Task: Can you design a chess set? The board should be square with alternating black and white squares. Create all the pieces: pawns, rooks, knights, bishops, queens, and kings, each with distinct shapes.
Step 4733:
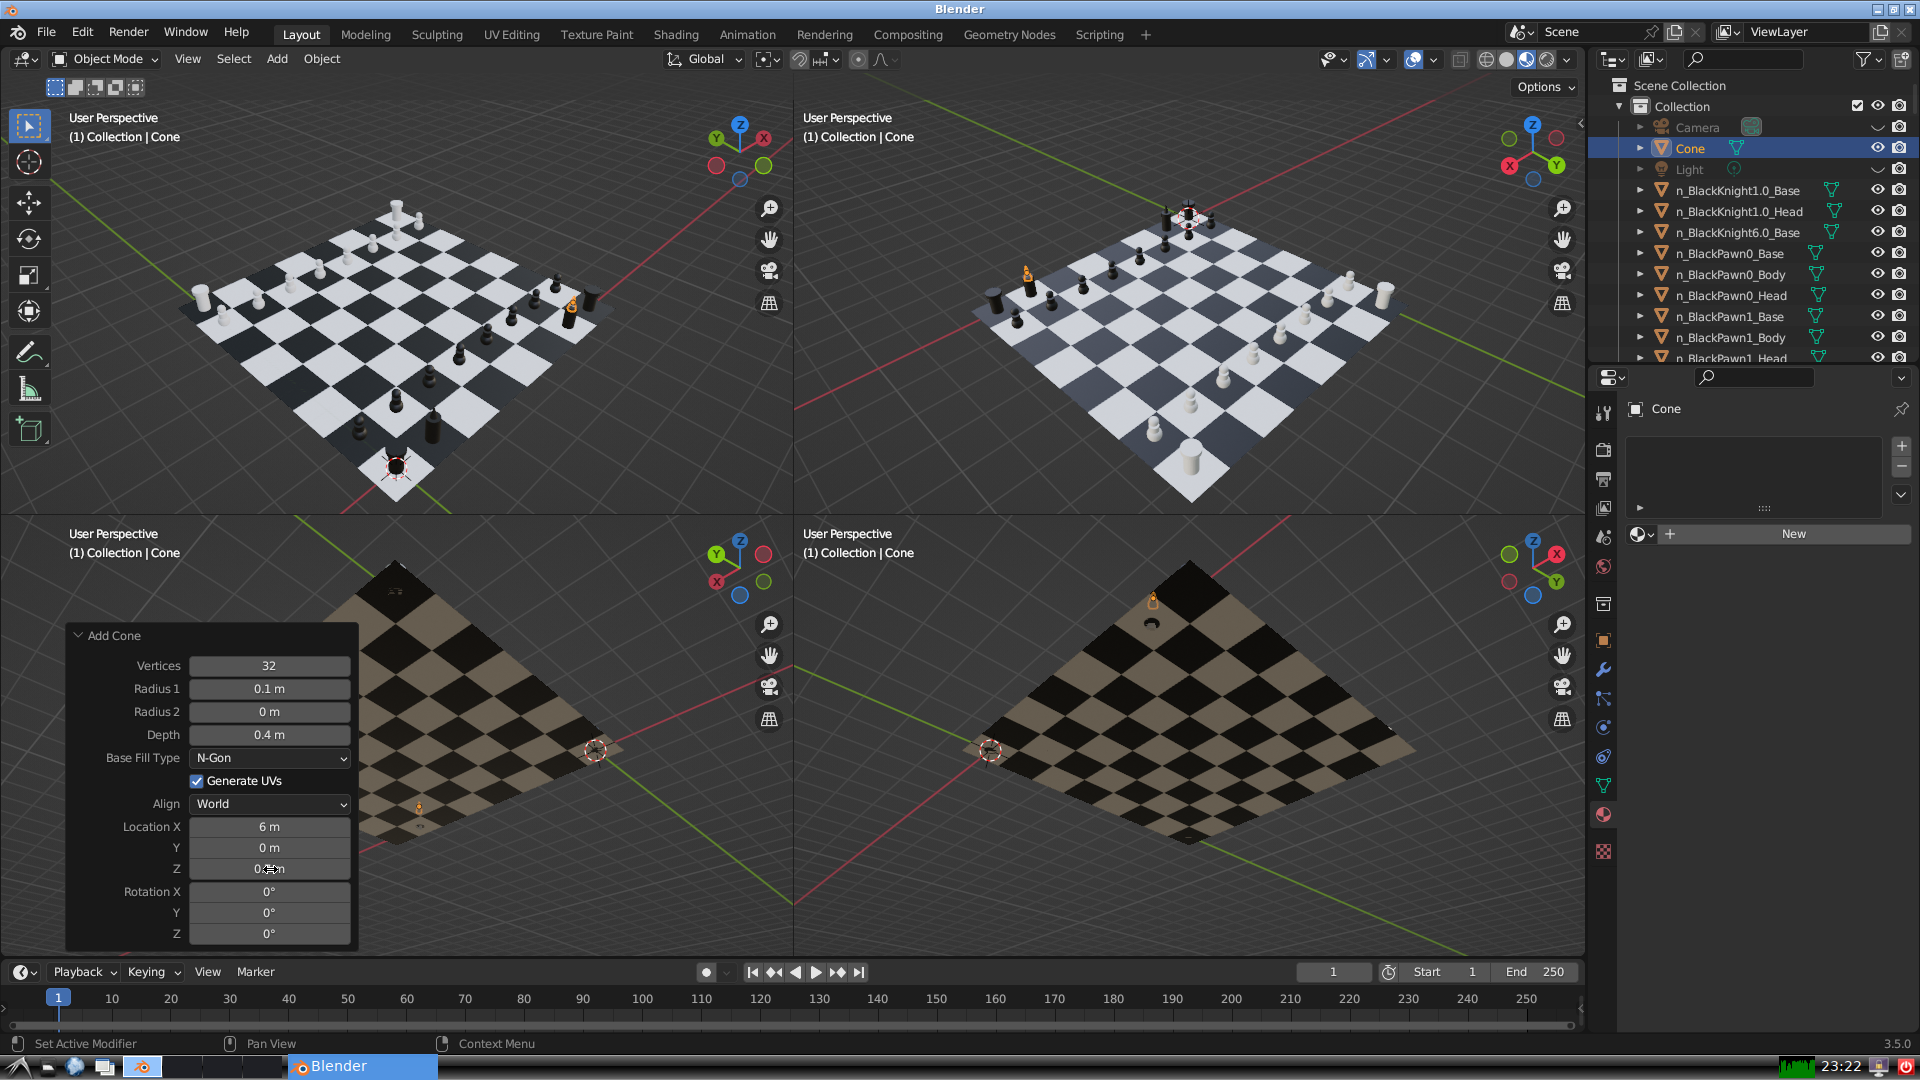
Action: {"mouse_move": [1608, 631]}